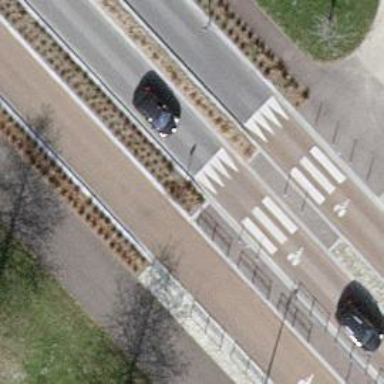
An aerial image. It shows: Traffic hump for calming the traffic.